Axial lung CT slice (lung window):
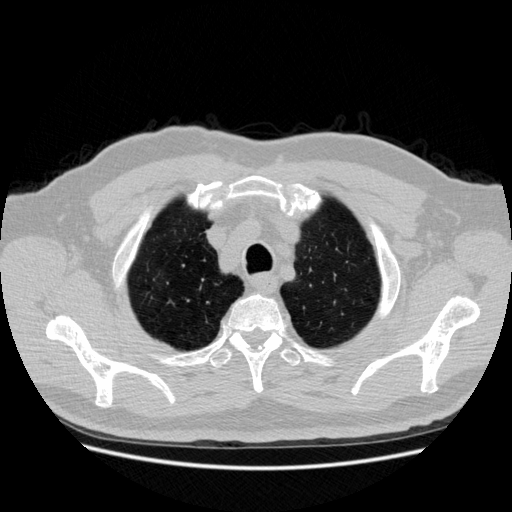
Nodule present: no